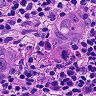
Metastatic tissue present: yes